Question: As title says, I want to transform the Freedom House Index from excel into tidy format in R. The FHI can be downloaded under <URL> and then Country and Territory Ratings and Statuses, <PHONE> and will look like this:
<URL>

I have done it with the following code, but I think my solution is not very elegant and more like decompose and assamble. So I am looking for another solution, at best within the tidyverse. Thanks in advance.
'''
#load packages
library(tidyverse)
#load data
library(readxl)
fh <- read_excel("Data/Country_and_Territory_Ratings_and_Statuses_FIW1973-2021.xlsx",
sheet = "Country Ratings, Statuses ",
col_names = FALSE, na = "-")
# remove survey edition and years
fh_raw <- fh %>%
filter(...1 != c("Survey Edition",
"Year(s) Under Review"))
# save country names
cty <- unlist(fh_raw[1]) %>%
unname()
fh_raw <- fh_raw %>%
select(!...1)
# variable
pr <- seq(to = length(fh_raw), by = 3)
cl <- seq(from = 2, to = length(fh_raw), by = 3)
status <- seq(from = 3, to = length(fh_raw), by = 3)
# select variables and transform into long-format
fh_pr <- fh_raw[pr] %>%
pivot_longer(cols = 1:length(pr))
fh_pr <- unlist(fh_pr[2]) %>%
unname() %>% as.numeric()
fh_cl <- fh_raw[cl] %>%
pivot_longer(cols = 1:length(cl))
fh_cl <- unlist(fh_cl[2]) %>%
unname() %>% as.numeric()
fh_status <- fh_raw[status] %>%
pivot_longer(cols = 1:length(status))
fh_status <- unlist(fh_status[2]) %>%
unname()
cty <- rep(cty, each = length(cl))
year = 1972:2020
year <- rep(year[year != 1981], times = 205) # 1981 is skipped
#create FH data frame
fh_long <- tibble(country = cty,
year = year,
pr = fh_pr,
cl = fh_cl,
status = fh_status)
'''
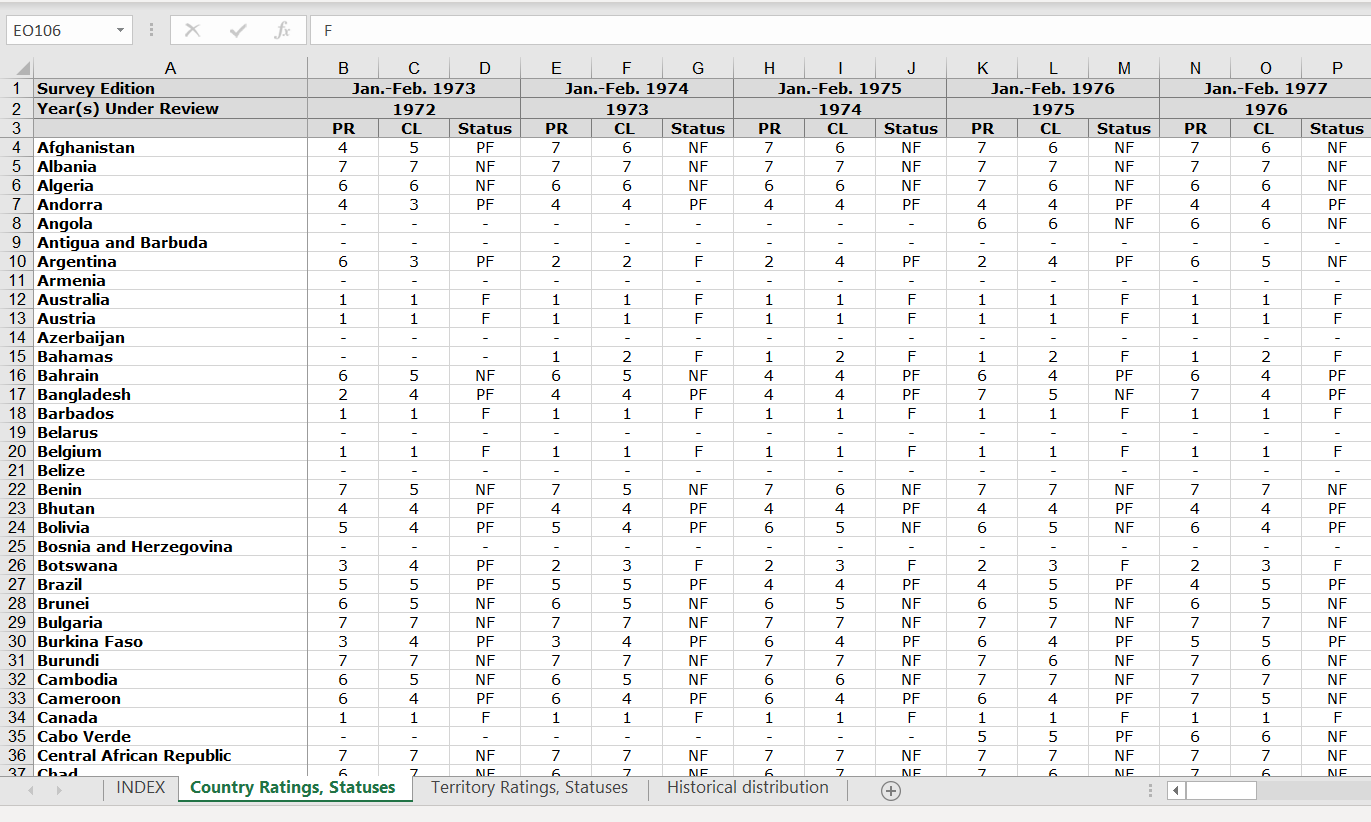
Answer: enter the magical world of 'tidyxl' and 'unpivotr' ;-)
'''
library(tidyverse)
library(tidyxl)
library(unpivotr)
file.to.read <- "./Country_and_Territory_Ratings_and_Statuses_FIW1973-2021.xlsx"
sheet.to.read <- "Country Ratings, Statuses "
#read sheet's contents (take a look at it to see what you actrually just read in)
cells <- tidyxl::xlsx_cells( file.to.read, sheet = sheet.to.read)
ans <- cells %>%
# Drop empty cells
dplyr::filter(!is_blank) %>%
# Setup headers from top and left side
unpivotr::behead("up", "Survey_Edition") %>%
unpivotr::behead("up", "year") %>%
unpivotr::behead("up", "item") %>%
unpivotr::behead("left", "country") %>%
# There are unwanted training spaces in the item-clum, remove them
dplyr::mutate(item = trimws(item)) %>%
# Get value from numeric and character-column
dplyr::mutate(value = ifelse(item == "Status", character, numeric)) %>%
# Drop unneeded data
dplyr::select(country, year, item, value) %>%
# Fill down missing year info
tidyr::fill(year, .direction = "down") %>%
# Cast to wide format
tidyr::pivot_wider(names_from = item, values_from = value)
'''
'''
# country year PR CL Status
# <chr> <chr> <chr> <chr> <chr>
# 1 Afghanistan 1972 4 5 PF
# 2 Afghanistan 1973 7 6 NF
# 3 Afghanistan 1974 7 6 NF
# 4 Afghanistan 1975 7 6 NF
# 5 Afghanistan 1976 7 6 NF
# 6 Afghanistan 1977 6 6 NF
# 7 Afghanistan 1978 7 7 NF
# 8 Afghanistan 1979 7 7 NF
# 9 Afghanistan 1980 7 7 NF
#10 Afghanistan Jan.1981-Aug. 1982 7 7 NF
#11 Afghanistan Aug.1982-Nov.1983 7 7 NF
#12 Afghanistan Nov.1983-Nov.1984 7 7 NF
#13 Afghanistan Nov.1984-Nov.1985 7 7 NF
#14 Afghanistan Nov.1985-Nov.1986 7 7 NF
#15 Afghanistan Nov.1986-Nov.1987 7 7 NF
#16 Afghanistan Nov.1987-Nov.1988 6 6 NF
#17 Afghanistan Nov.1988-Dec.1989 7 7 NF
#18 Afghanistan 1990 7 7 NF
#19 Afghanistan 1991 7 7 NF
#20 Afghanistan 1992 6 6 NF
# ...
'''